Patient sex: M
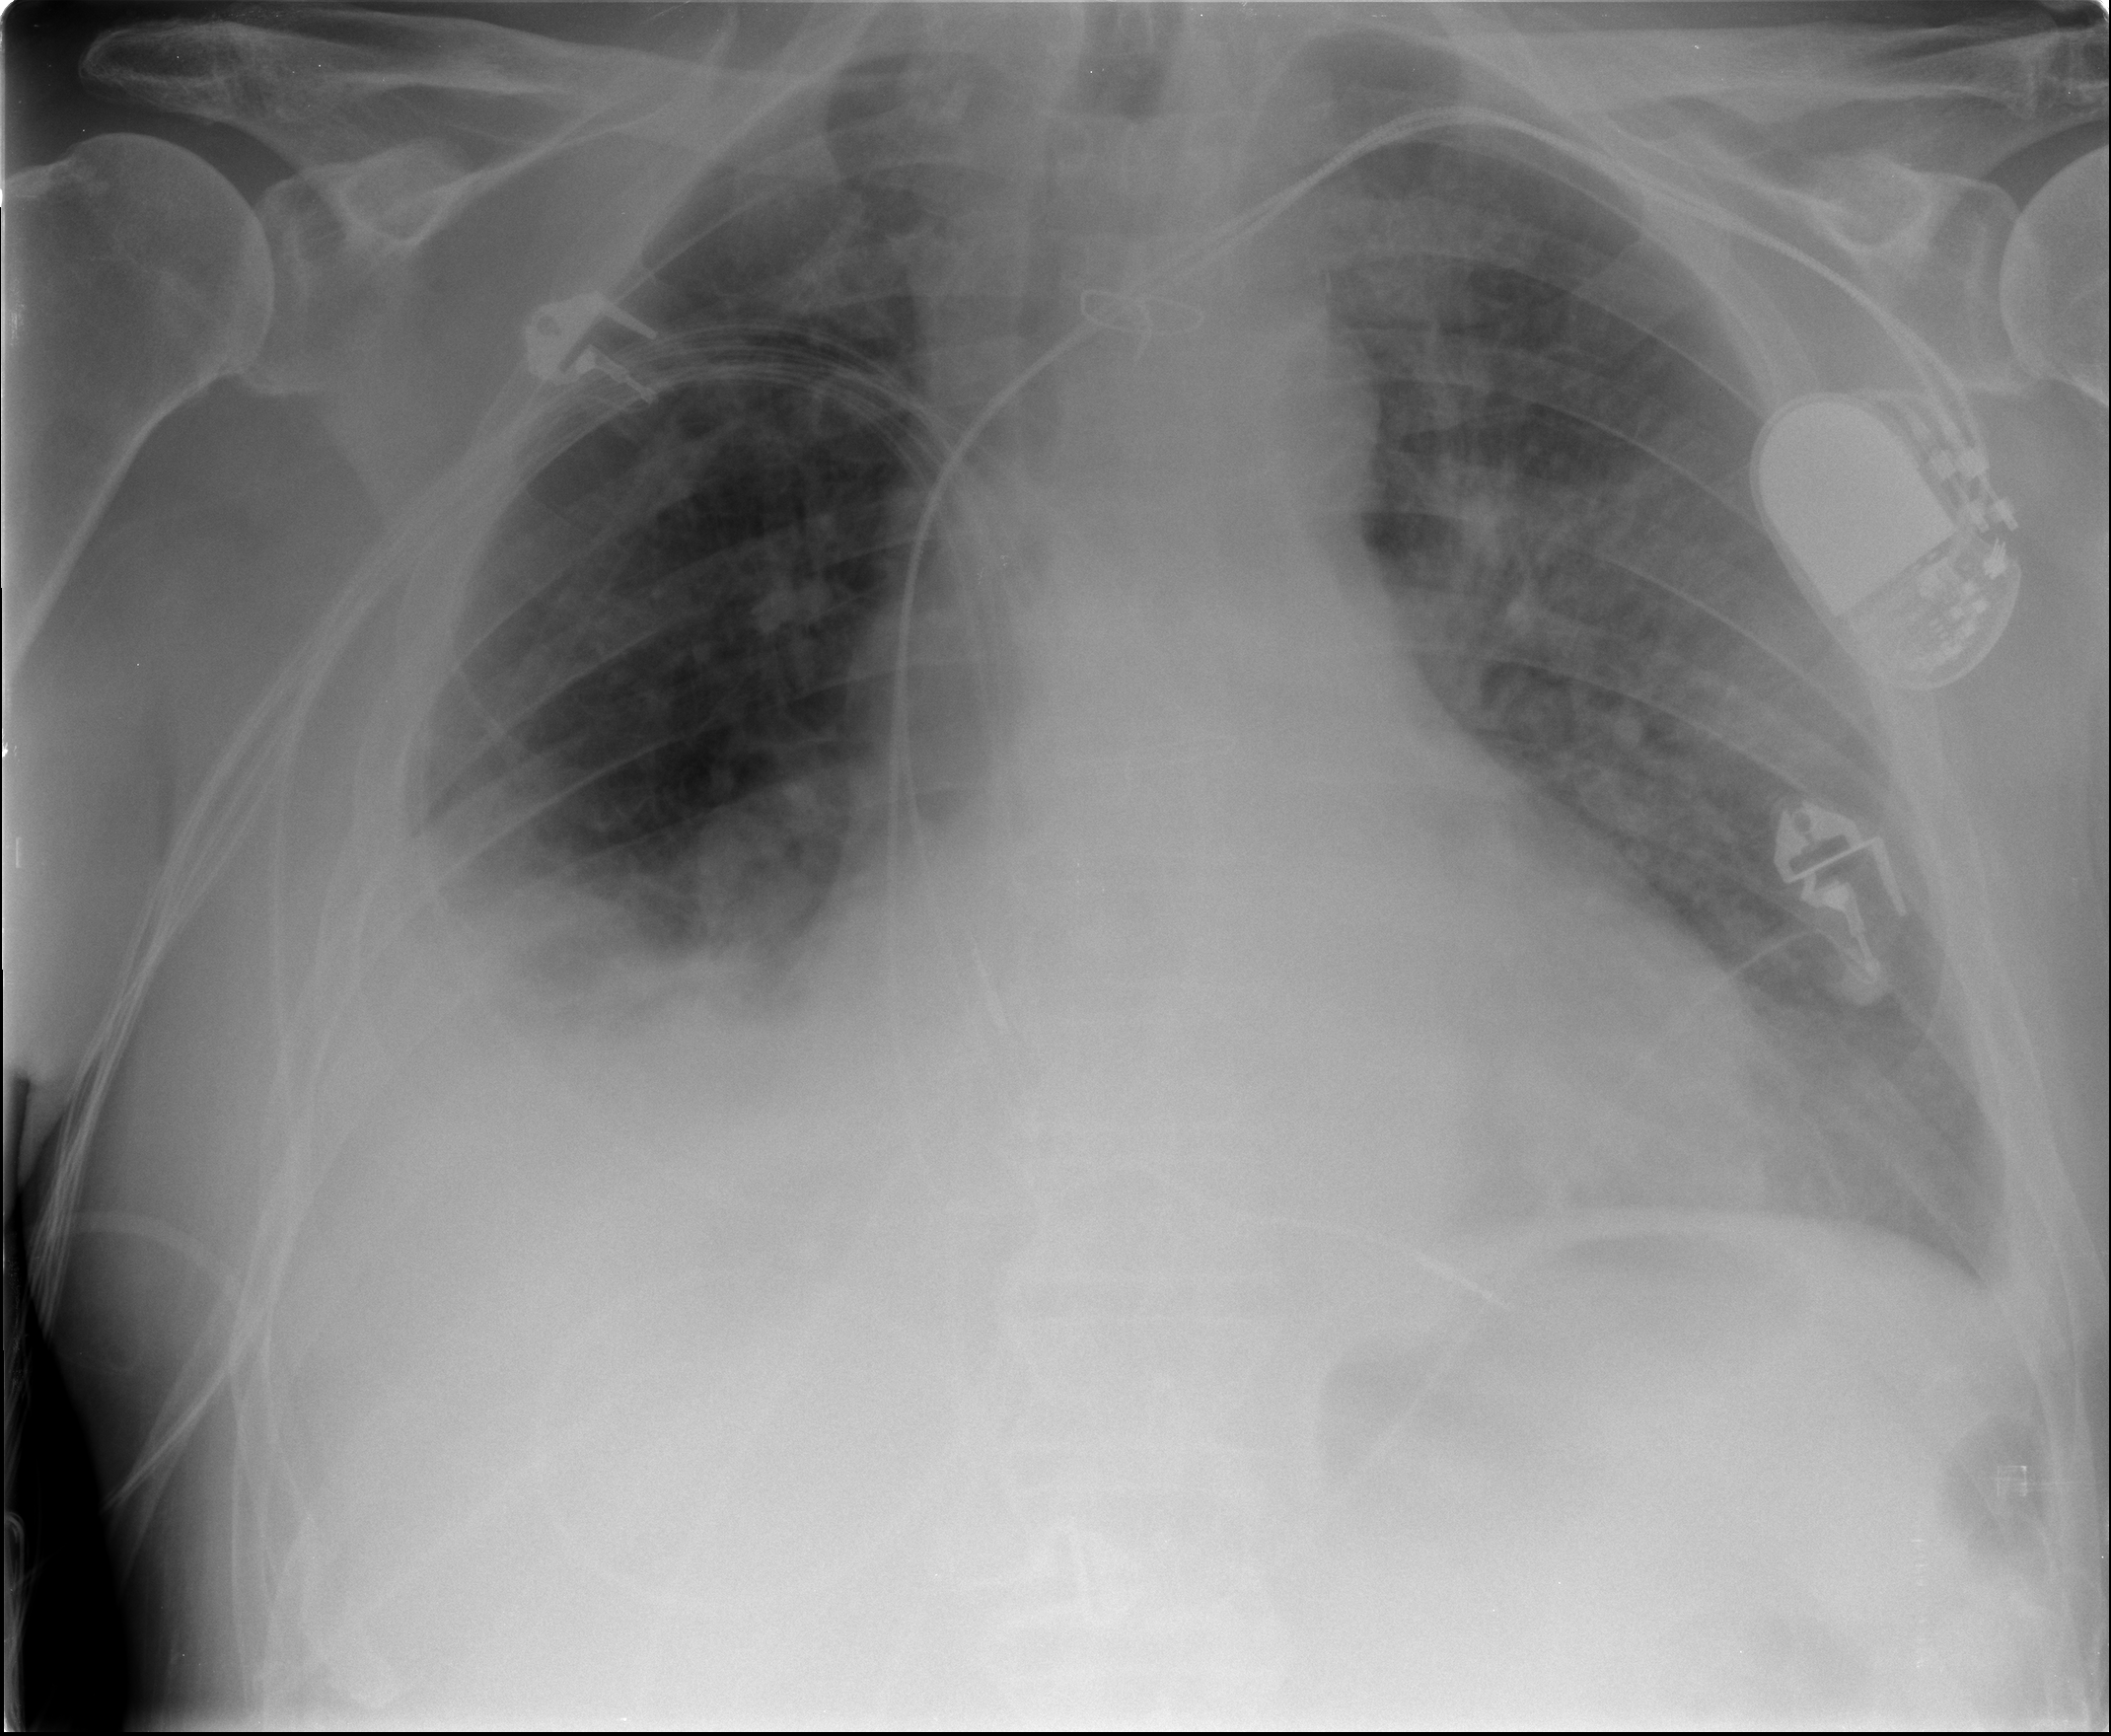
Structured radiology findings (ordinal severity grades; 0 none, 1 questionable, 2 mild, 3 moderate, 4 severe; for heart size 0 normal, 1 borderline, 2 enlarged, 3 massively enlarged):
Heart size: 2
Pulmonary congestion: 3
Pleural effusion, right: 2
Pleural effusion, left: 0
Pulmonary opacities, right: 2
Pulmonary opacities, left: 1
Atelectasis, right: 3
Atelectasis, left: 2